Field crop: maize
Growth stage: 2
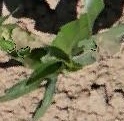
Species: maize